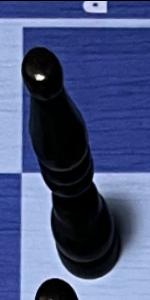
Label: Bishop_Black